Question: I am looking for an efficient way to assign a Z-Score (also known as standard score) for each row in a MySQL table.

'''
Z = Z-Score
X = Actual value
m = Mean value
s = Standard Deviation
'''
I tried:
'''
SELECT pTime,(M1-AVG(M1))/STD(M1),
(M2-AVG(M2))/STD(M2),
(M3-AVG(M3))/STD(M3),
(M4-AVG(M4))/STD(M4)
FROM mergebuys;
'''
but ended up with only 1 row.
It seems really inefficient to have to use a subquery when it only needs to be calculated one time.
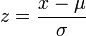
Answer: '''
SELECT
mergebuys.pTime,
(mergebuys.M1 - aggregates.AVGM1) / aggregates.STDM1 AS z1,
(mergebuys.M2 - aggregates.AVGM2) / aggregates.STDM2 AS z2,
(mergebuys.M3 - aggregates.AVGM3) / aggregates.STDM3 AS z3,
(mergebuys.M4 - aggregates.AVGM4) / aggregates.STDM4 AS z4
FROM
mergebuys
CROSS JOIN (
SELECT
AVG(M1) AS AVGM1,
STD(M1) AS STDM1,
AVG(M2) AS AVGM2,
STD(M2) AS STDM2,
AVG(M3) AS AVGM3,
STD(M3) AS STDM3,
AVG(M4) AS AVGM4,
STD(M4) AS STDM4
FROM
mergebuys
) AS aggregates
'''